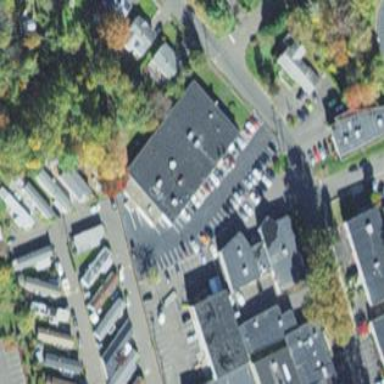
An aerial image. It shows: Part of building.